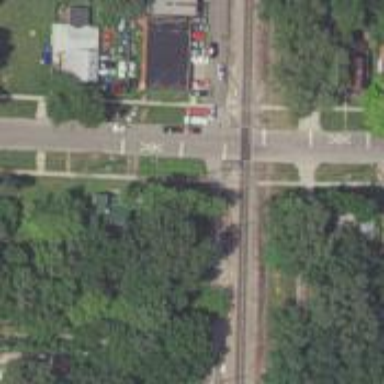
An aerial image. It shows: Railway crossing with lights.